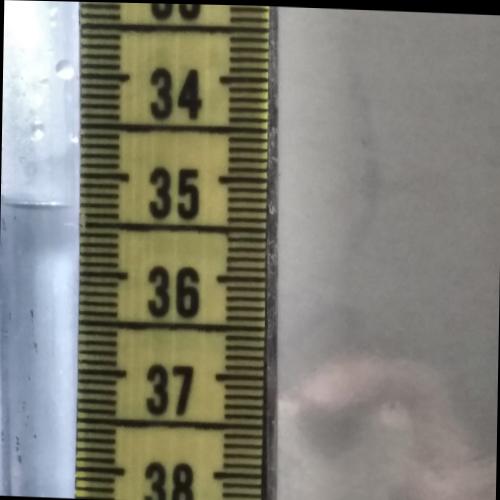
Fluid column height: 35.3 cm